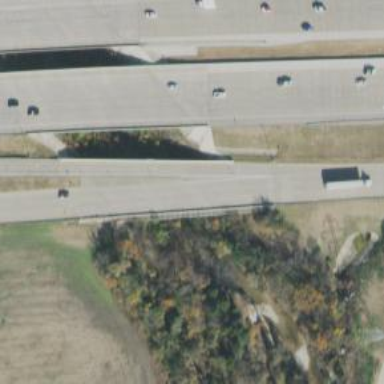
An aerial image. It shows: Bridge on motorway link.